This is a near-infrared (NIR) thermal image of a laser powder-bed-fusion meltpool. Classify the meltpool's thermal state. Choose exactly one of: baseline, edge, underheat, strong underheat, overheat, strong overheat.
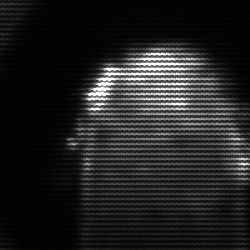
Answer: baseline